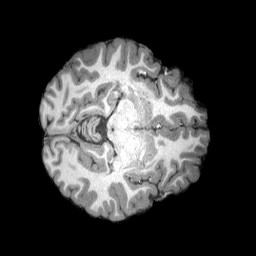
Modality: T1w
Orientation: axial
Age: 20
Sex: female